Interaction volume radius: 10 \u00c5
Interaction volume height: 20 \u00c5
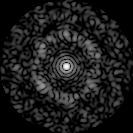
Disorder parameter: 0.7558